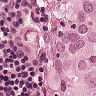
Metastatic tissue present: yes